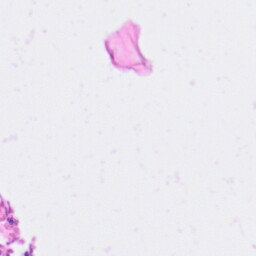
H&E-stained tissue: Pancreatic